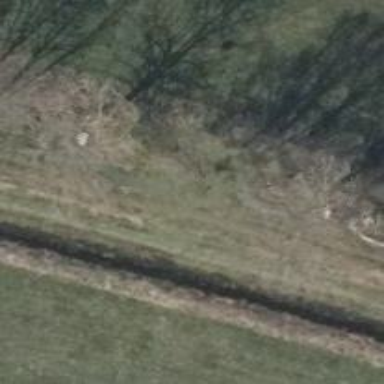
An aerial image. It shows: Abandoned railway.